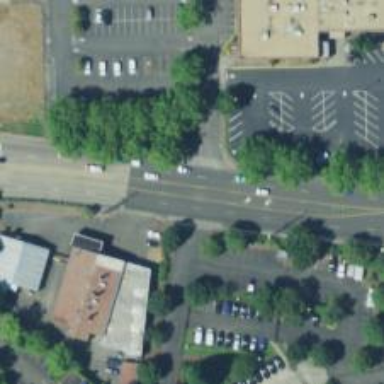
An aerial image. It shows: Primary road with asphalt surface. There is separate sidewalk.